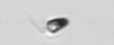
Label: Pyramimonas